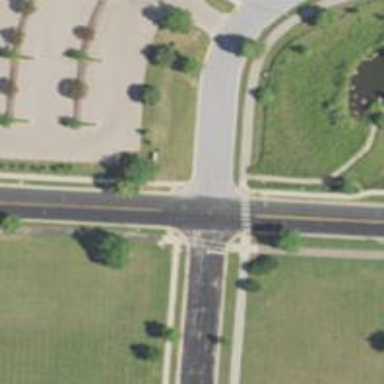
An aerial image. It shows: Uncontrolled crossing on the road.